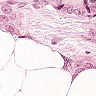
Metastatic tissue present: yes